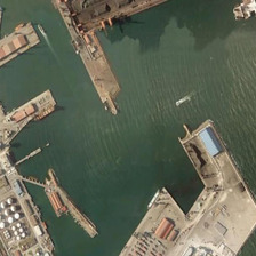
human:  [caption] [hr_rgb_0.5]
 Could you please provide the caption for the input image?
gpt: two boats are cruising inside this port .

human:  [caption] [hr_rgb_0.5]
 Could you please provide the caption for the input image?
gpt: There are tanks and containers in the port.

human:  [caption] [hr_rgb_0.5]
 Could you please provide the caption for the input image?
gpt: There are some storage tanks and containers on the port floor.

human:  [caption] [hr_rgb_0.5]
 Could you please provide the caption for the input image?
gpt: There are some oil tanks and containers on the ground of the port.

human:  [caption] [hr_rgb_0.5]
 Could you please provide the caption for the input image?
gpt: two boats are in a port with several wharf with buildings and storage tanks .